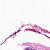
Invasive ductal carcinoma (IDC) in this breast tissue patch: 0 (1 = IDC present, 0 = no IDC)